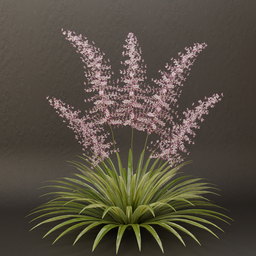
Label: nature